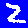
Digit: 2